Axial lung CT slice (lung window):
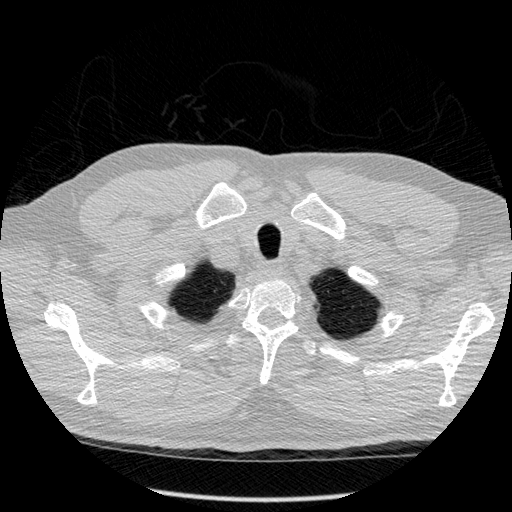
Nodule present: no